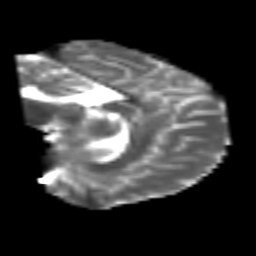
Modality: T2w
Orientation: sagittal
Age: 25
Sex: male
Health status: healthy